Question: I'm in Visual Studio 2008 editor and I somehow managed to place an icon in the debug column that I have no earthly idea what it is or how to remove it?

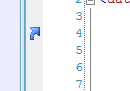
Answer: This is a task list shortcut that are added by going (Edit -> Bookmarks -> Add Task List Shortcut). Remove it by going to line the arrow is on and going (Edit -> Bookmarks -> Remove Task List Shortcut). That should be all that needs to be done.